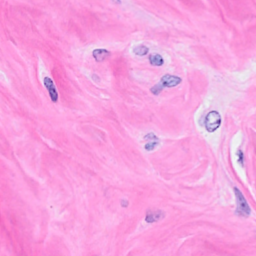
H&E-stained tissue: Breast